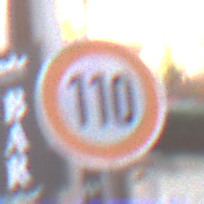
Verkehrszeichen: Geschwindigkeit110
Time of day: MorningAfternoon
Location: Outdoor (Urban)
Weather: PartlyCloudy
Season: NotSpecified
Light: Natural